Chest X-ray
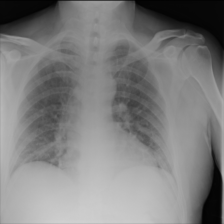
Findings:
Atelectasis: negative
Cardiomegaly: negative
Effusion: negative
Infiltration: negative
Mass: negative
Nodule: negative
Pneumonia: negative
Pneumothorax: negative
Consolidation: negative
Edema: negative
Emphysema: negative
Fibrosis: negative
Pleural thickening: negative
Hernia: negative